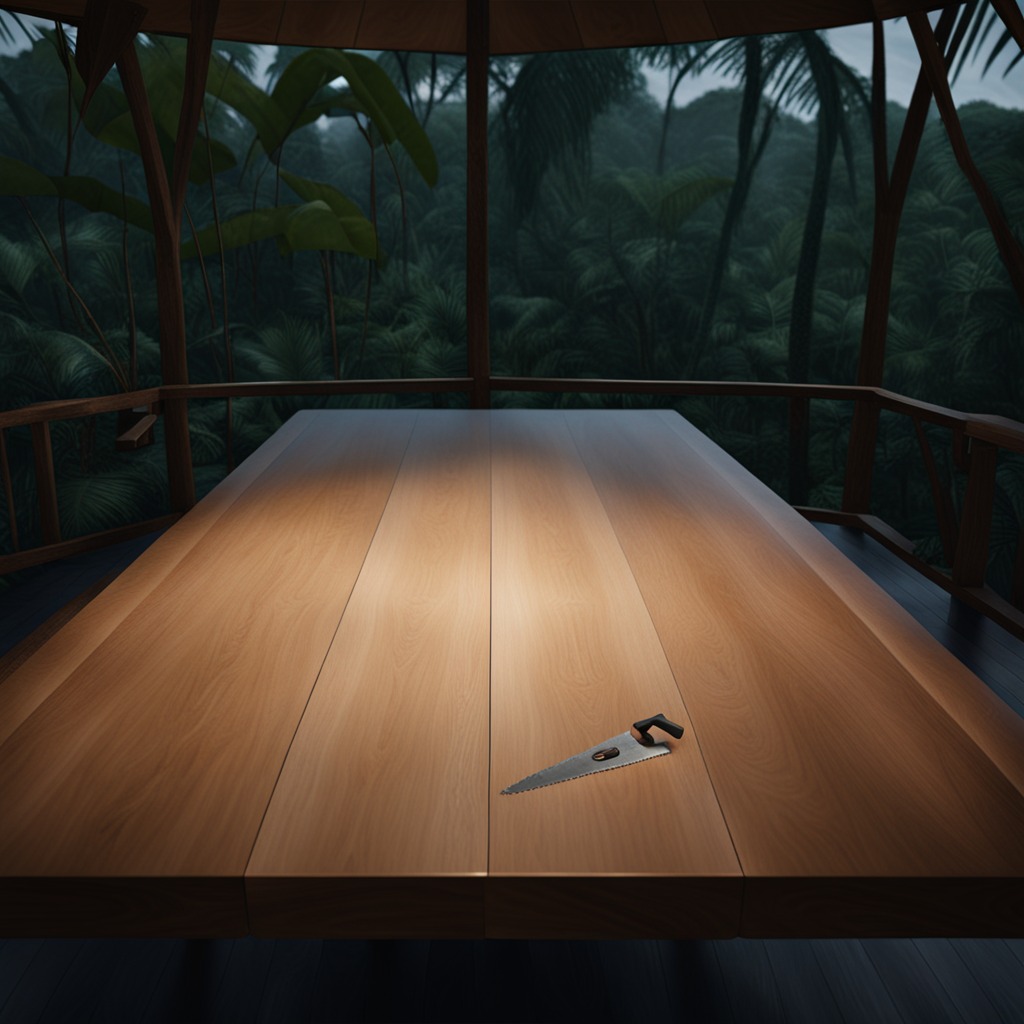
A metal saw is lying on a wooden table inside a jungle field workshop tent at night.